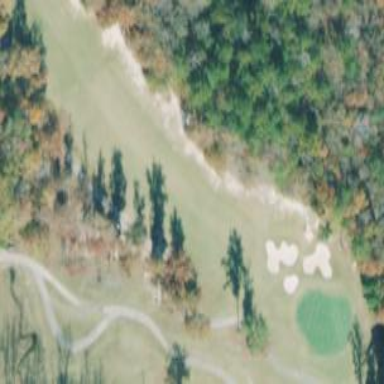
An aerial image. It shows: Path for golf carts.